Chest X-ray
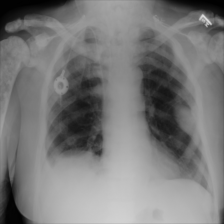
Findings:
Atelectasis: negative
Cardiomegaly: negative
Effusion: positive
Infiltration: negative
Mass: negative
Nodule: negative
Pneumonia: negative
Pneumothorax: negative
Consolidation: negative
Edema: negative
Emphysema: negative
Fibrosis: negative
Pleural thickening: negative
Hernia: negative